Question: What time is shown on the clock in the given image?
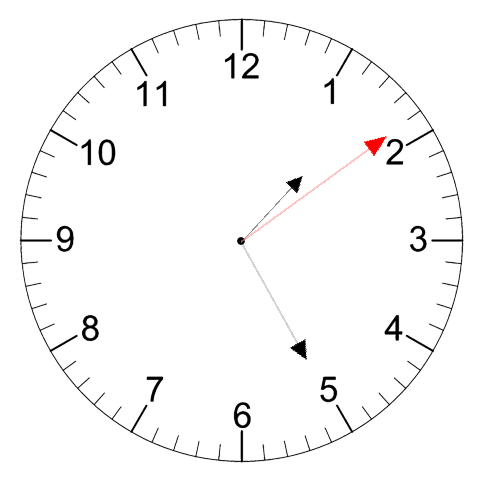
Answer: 01:25:09